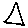
Label: triangle